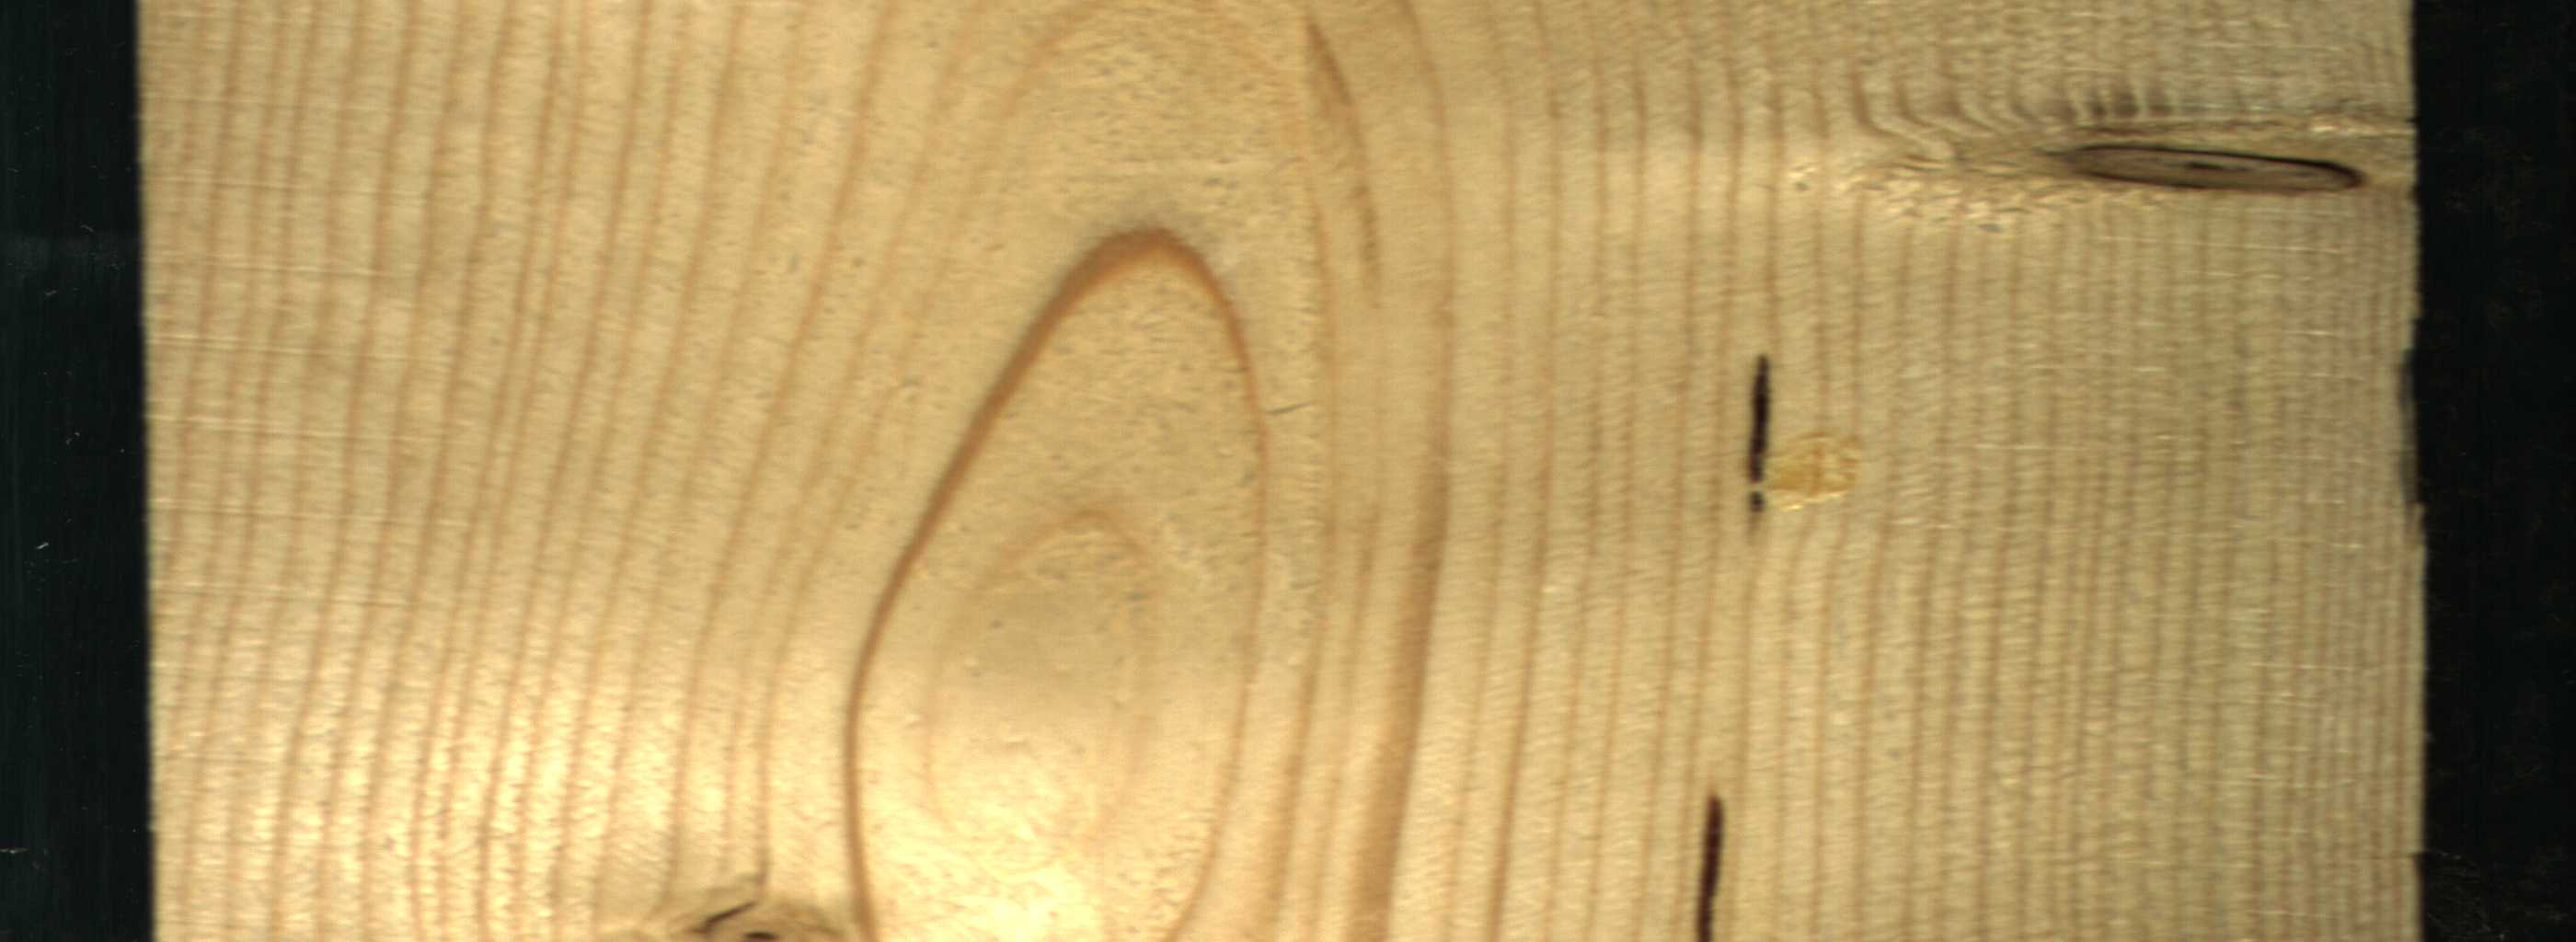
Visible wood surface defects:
resin
resin
Dead_Knot
Live_Knot